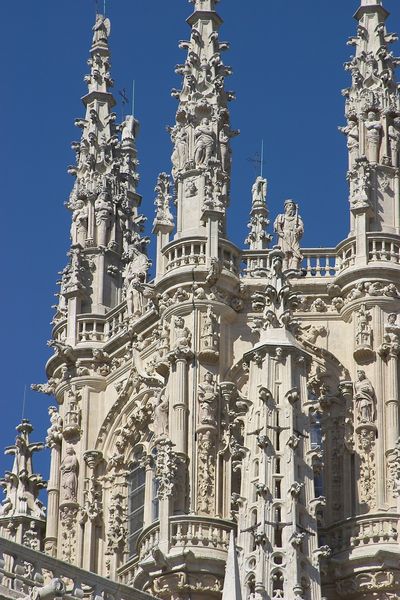
Titel: Kathedrale von Burgos
Künstler: Juan de Colonia
Standort: Burgos (EU - E); Burgos, Kathedrale (EU - E)
Schlagwörter: blau, himmel, weiß, ausschnitt, fenster, dach, ornament, architektur, spitze, stein, brüstung, kirche, figur, spitzen, gotik, turm, balkon, farbe, figuren, detail, geländer, zinnen, foto, türmchen, türme, balustrade, kathedrale, skulpturen, sandstein, gotisch, spitzbogen, blauer himmel, umlauf, fialen, fiale, spitztürme, notre dame de paris, türmschen, rgotik